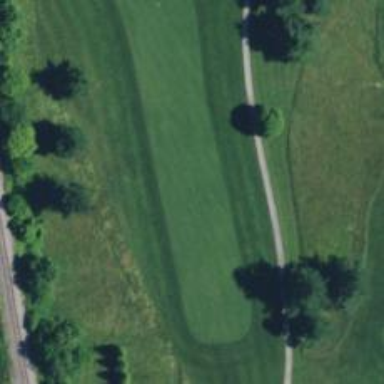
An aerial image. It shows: View of golf hole.